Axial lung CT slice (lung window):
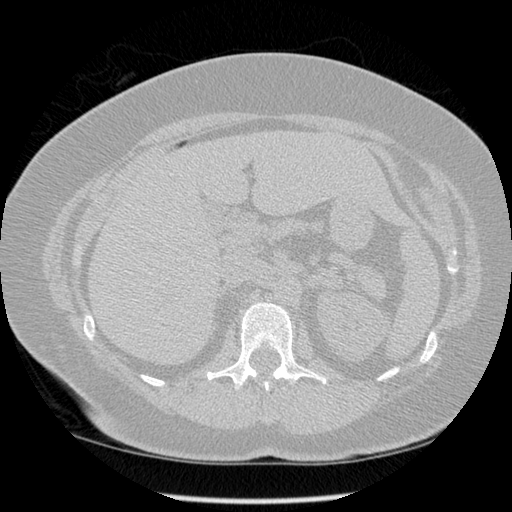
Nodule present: no